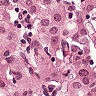
Metastatic tissue present: yes